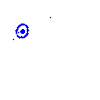
Particle: electron